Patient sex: F
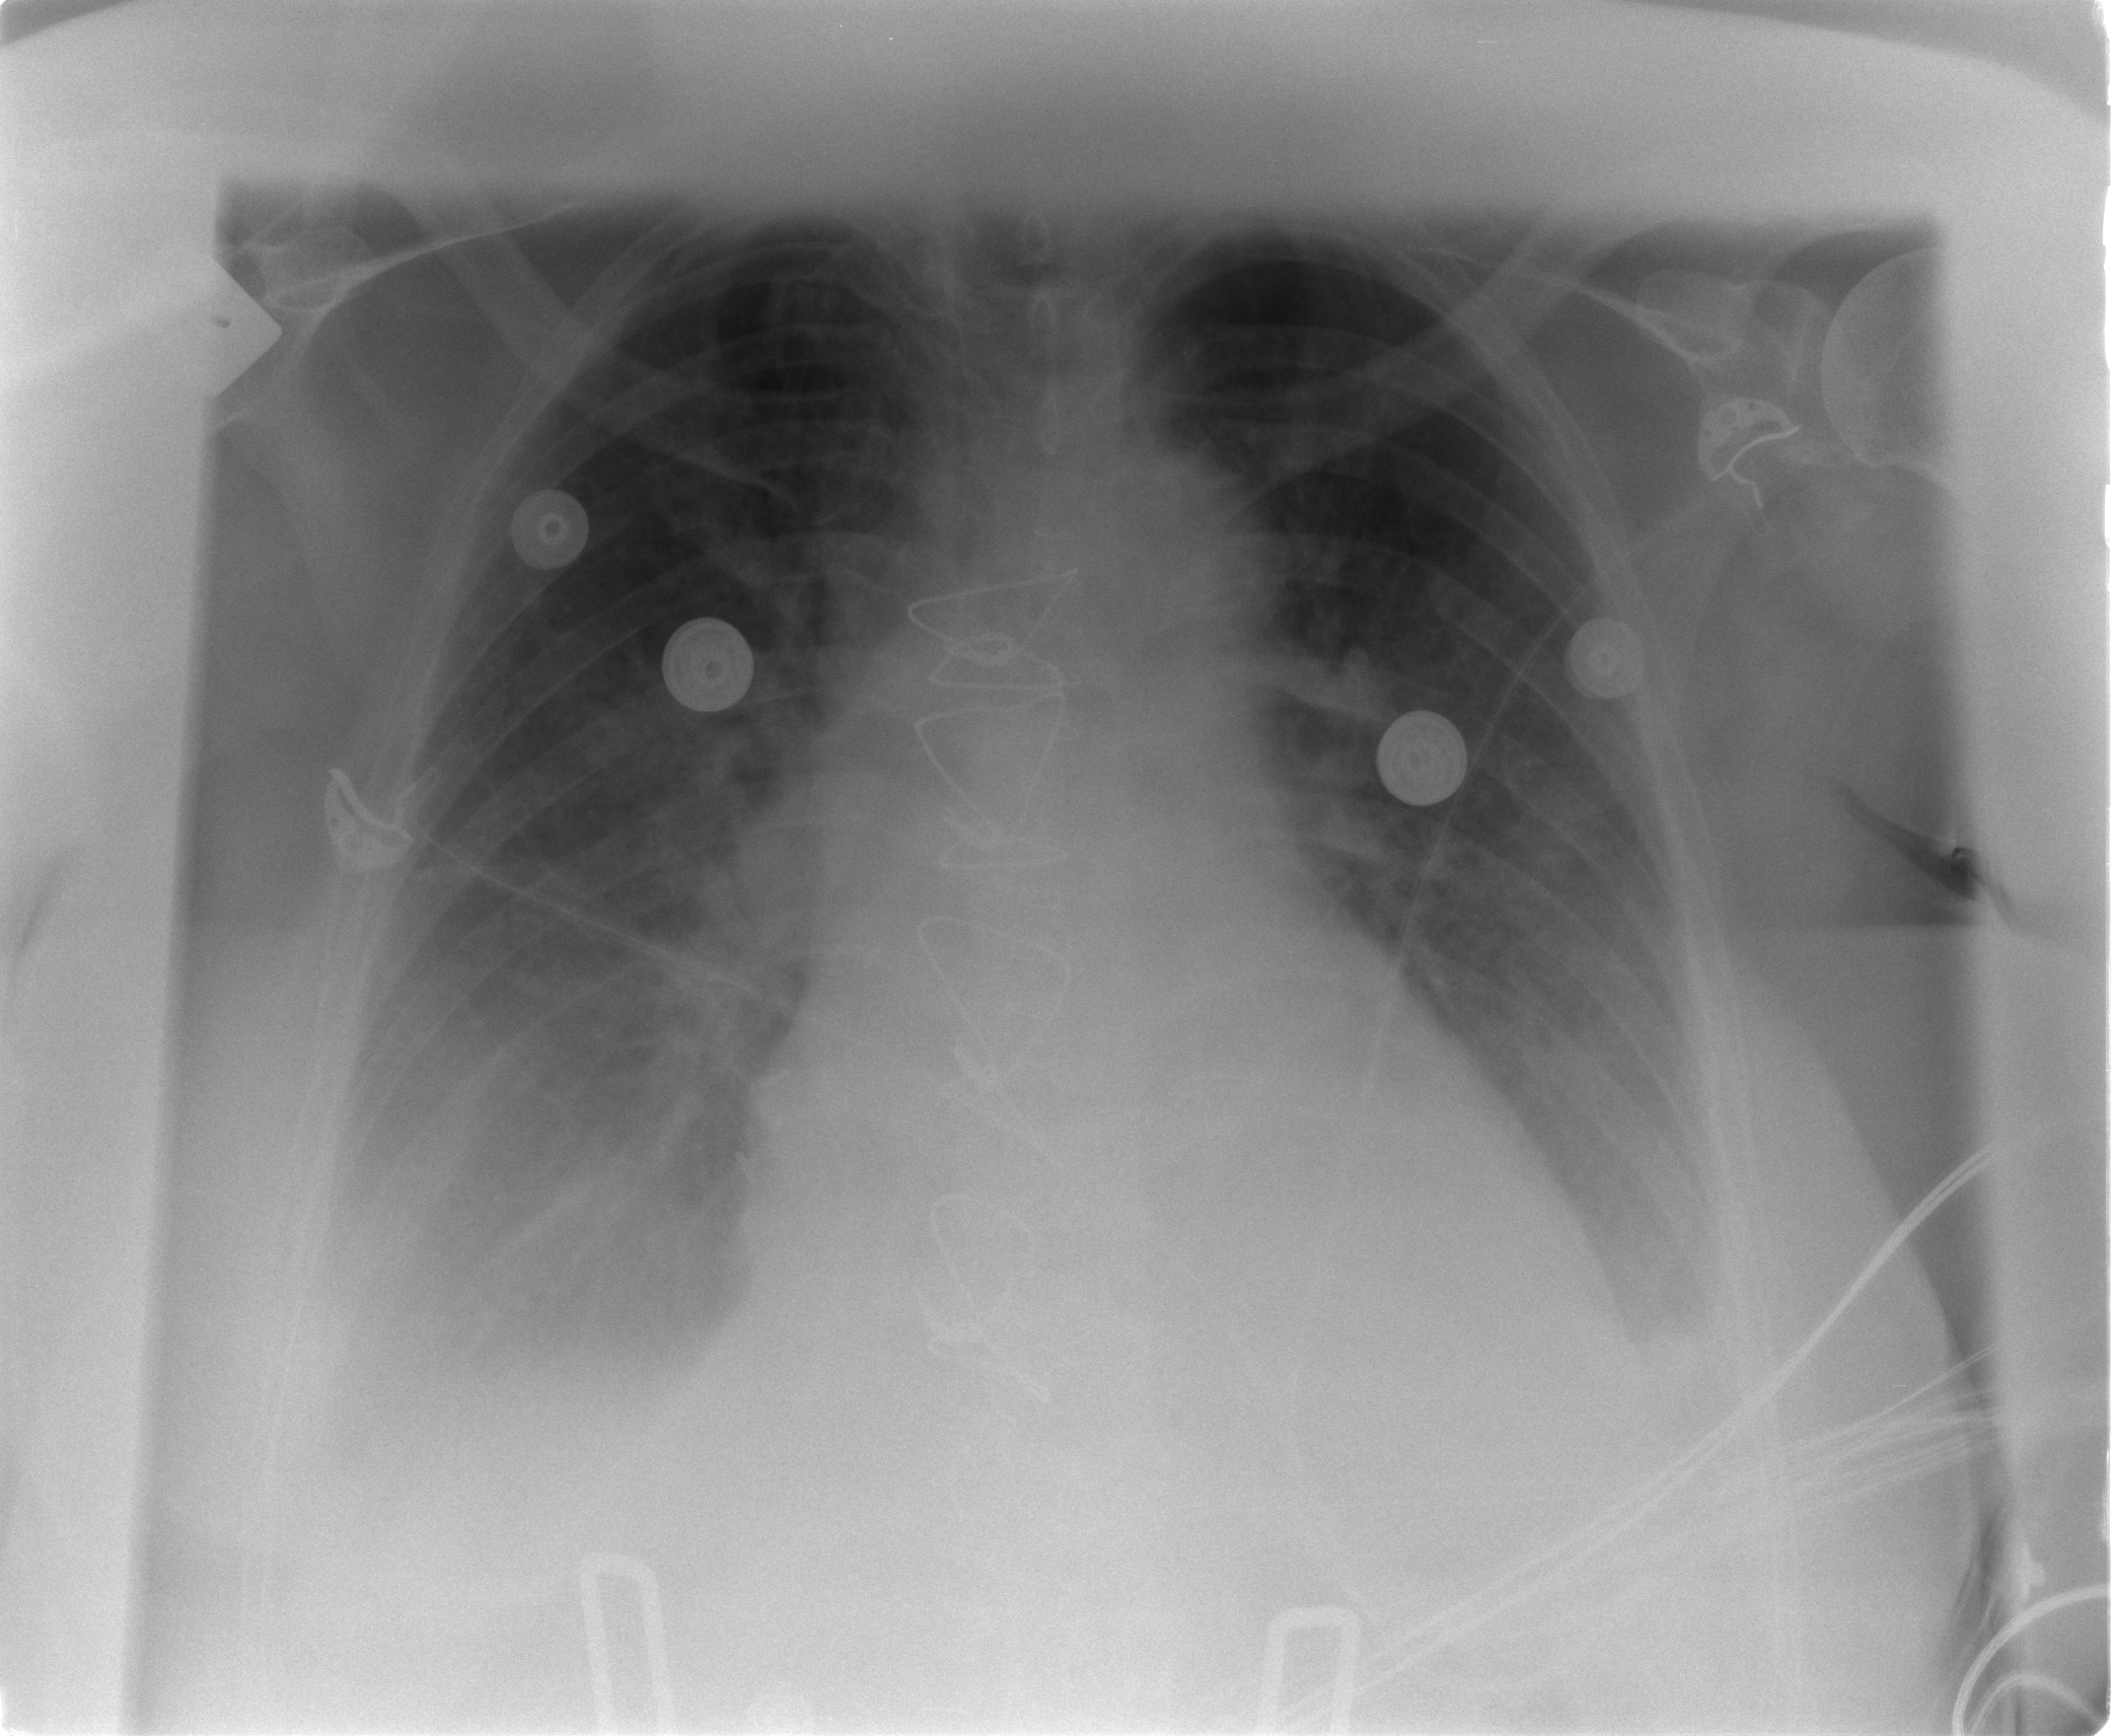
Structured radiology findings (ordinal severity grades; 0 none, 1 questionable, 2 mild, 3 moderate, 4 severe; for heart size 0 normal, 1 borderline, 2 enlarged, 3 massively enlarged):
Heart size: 2
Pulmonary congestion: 1
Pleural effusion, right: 2
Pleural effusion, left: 2
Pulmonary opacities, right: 1
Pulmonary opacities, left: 0
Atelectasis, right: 2
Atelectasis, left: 2